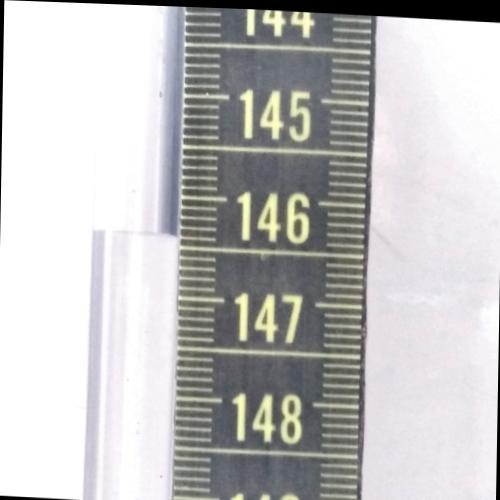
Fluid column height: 146.4 cm